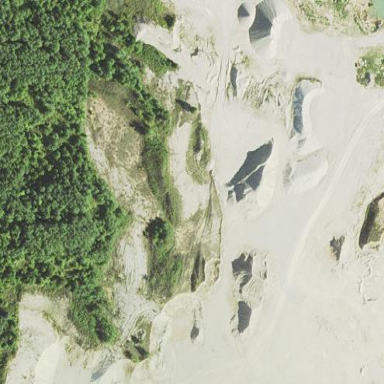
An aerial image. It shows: Quarry area.